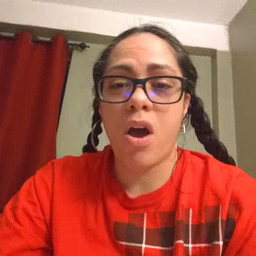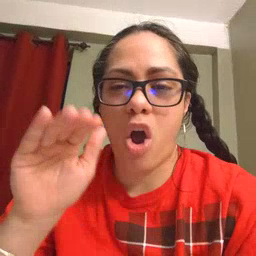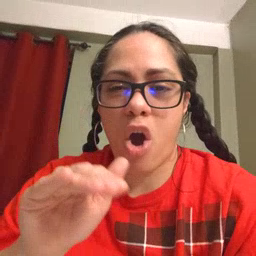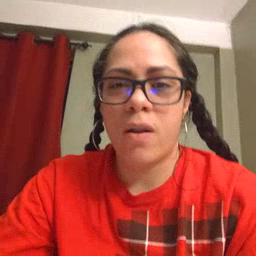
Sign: on